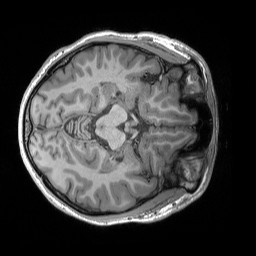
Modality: T1w
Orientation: axial
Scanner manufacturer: siemens
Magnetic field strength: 3 T
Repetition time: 2.25 s
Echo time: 0.00306 s